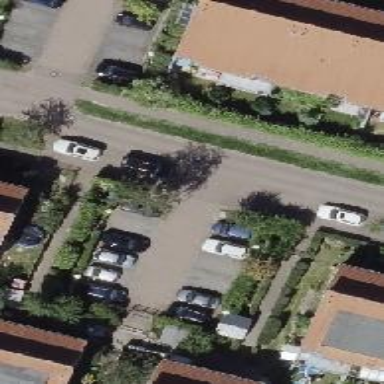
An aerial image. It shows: Living street with separate sidewalks on both sides.